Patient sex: M
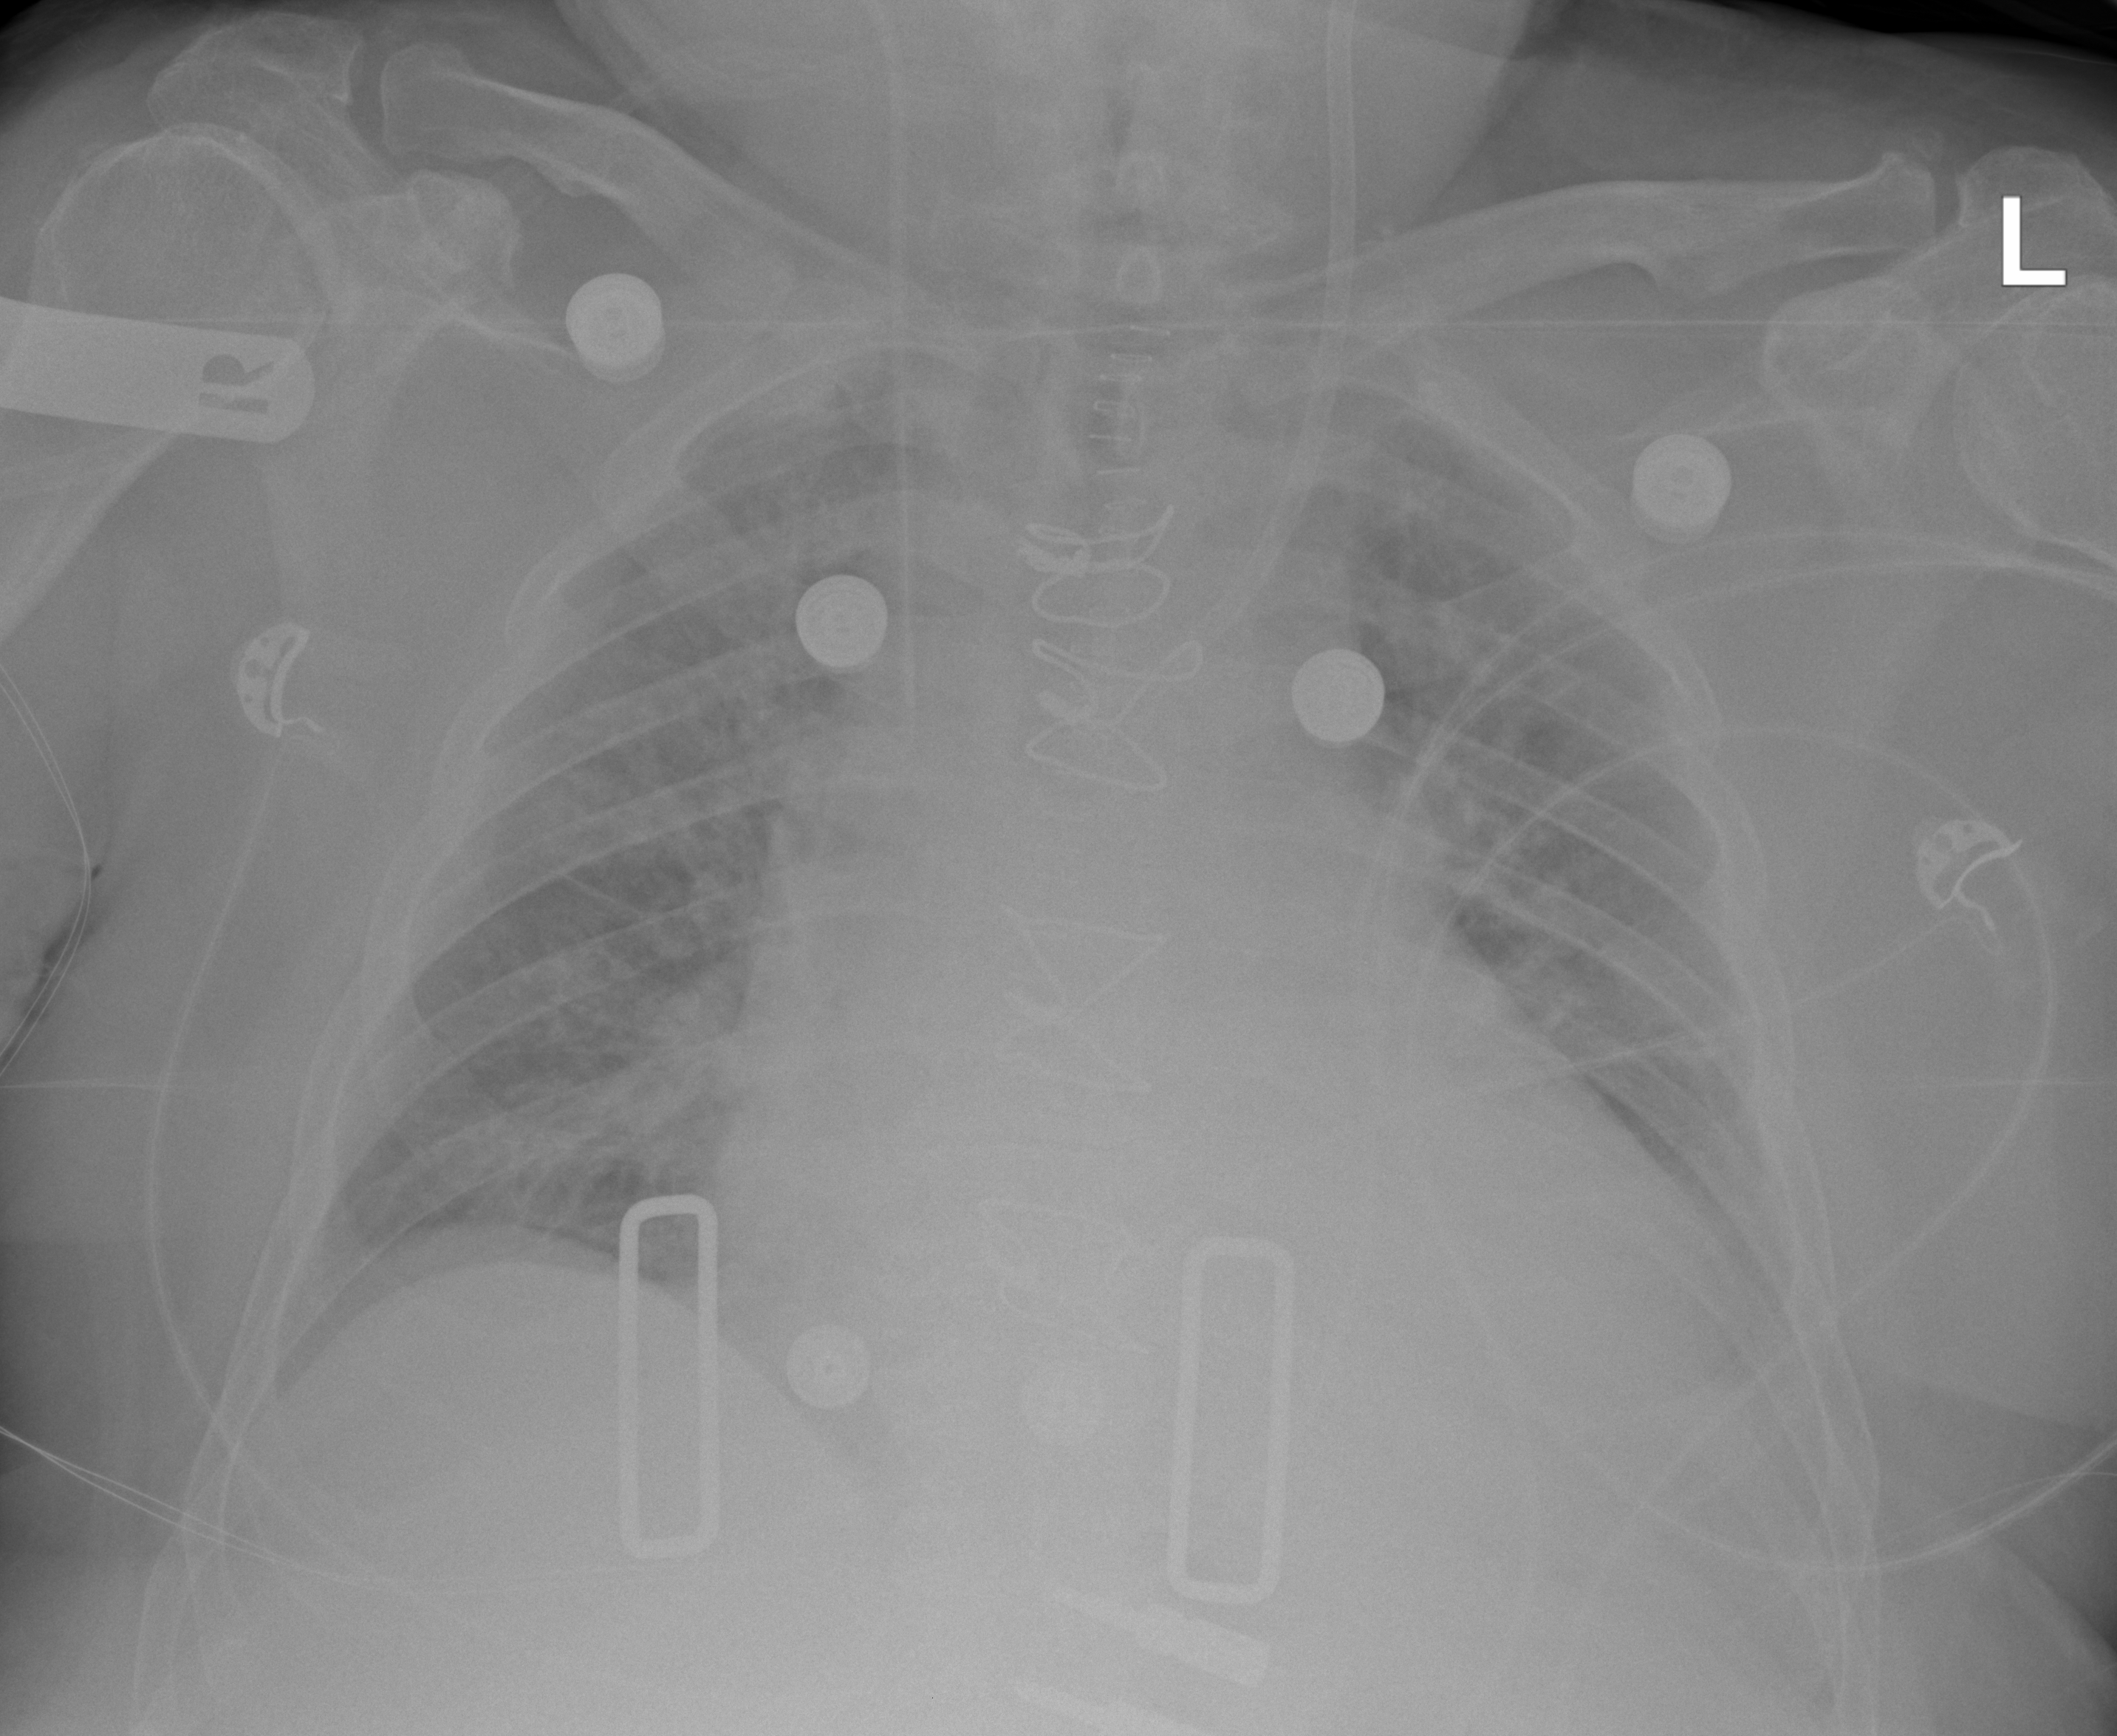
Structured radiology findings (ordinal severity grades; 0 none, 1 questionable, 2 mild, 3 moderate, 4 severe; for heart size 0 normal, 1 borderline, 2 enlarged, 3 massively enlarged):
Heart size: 2
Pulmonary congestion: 2
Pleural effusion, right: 1
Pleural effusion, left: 2
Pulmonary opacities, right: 2
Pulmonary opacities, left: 0
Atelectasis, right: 2
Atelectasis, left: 2